Question: t and tt have common days but valuations are not even close so they do not appear in the same plot. Is there some command to adjust the axis to 0:10 in the beginning or after lines command? Some automatic way of doing it so every point appear?
'''
t<-structure(list(as.Date.e1.V1....d..m..Y.. = structure(c(15138,
15139, 15140, 15141, 15142, 15145, 15146, 15147, 15148, 15152,
15152), class = "Date"), e1.V2 = c(2.26, 2.82, 2.89, 2.52,
2.19, 2.02, 2.85, 2.99, 2.21, 2.15, 2.22)), .Names = c("as.Date.e1.V1....d..m..Y..",
"e1.V2"), row.names = 3270:3280, class = "data.frame")
tt<-structure(list(as.Date.e2.V1....d..m..Y.. = structure(c(15135,
15138, 15139, 15140, 15141, 15142, 15145, 15146, 15147, 15148,
15152), class = "Date"), e2.V2 = c(11.29, 11.15, 11.25,
11.4, 11.68, 11.08, 9.9, 9.74, 9.46, 9.45, 9.87
)), .Names = c("as.Date.e2.V1....d..m..Y..", "e2.V2"), row.names = 195:205, class = "data.frame")
plot(t)
# How to adjust here the tt so that t and tt can be seen at the same time?
lines(tt)
'''
I am sure about the mistake because plotting works with common valuation points:
'''
> plot(data.frame(tt[1], log(tt[2])), type='l')
> points(data.frame(t[1], log(t[2])+1.5))
'''

Now without common y -points, you cannot see them in the same plot. So how to adjust it?
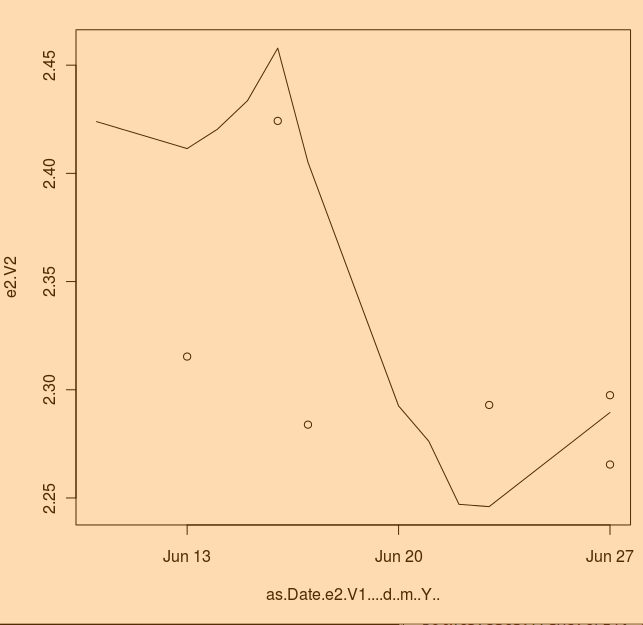
Answer: Building on Geek on Acid's answer, here's a general formulation that addresses the range problem.
'''
plot(t,ylim=range(t[2],tt[2]))
lines(tt)
'''